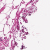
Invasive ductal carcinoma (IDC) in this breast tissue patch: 0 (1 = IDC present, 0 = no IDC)